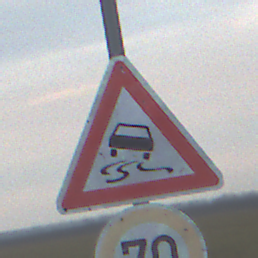
Verkehrszeichen: SchleuderOderRutschgefahr
Zusatzzeichen unten: Geschwindigkeit70
Umgebung: Outdoor, RoadRail
Tageszeit: SunriseSunset
Wetter: PartlyCloudy
Licht: Natural
Jahreszeit: NotSpecified
Kontrast: LowContrast